Field crop: maize
Growth stage: 1
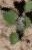
Species: chenopodium